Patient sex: M
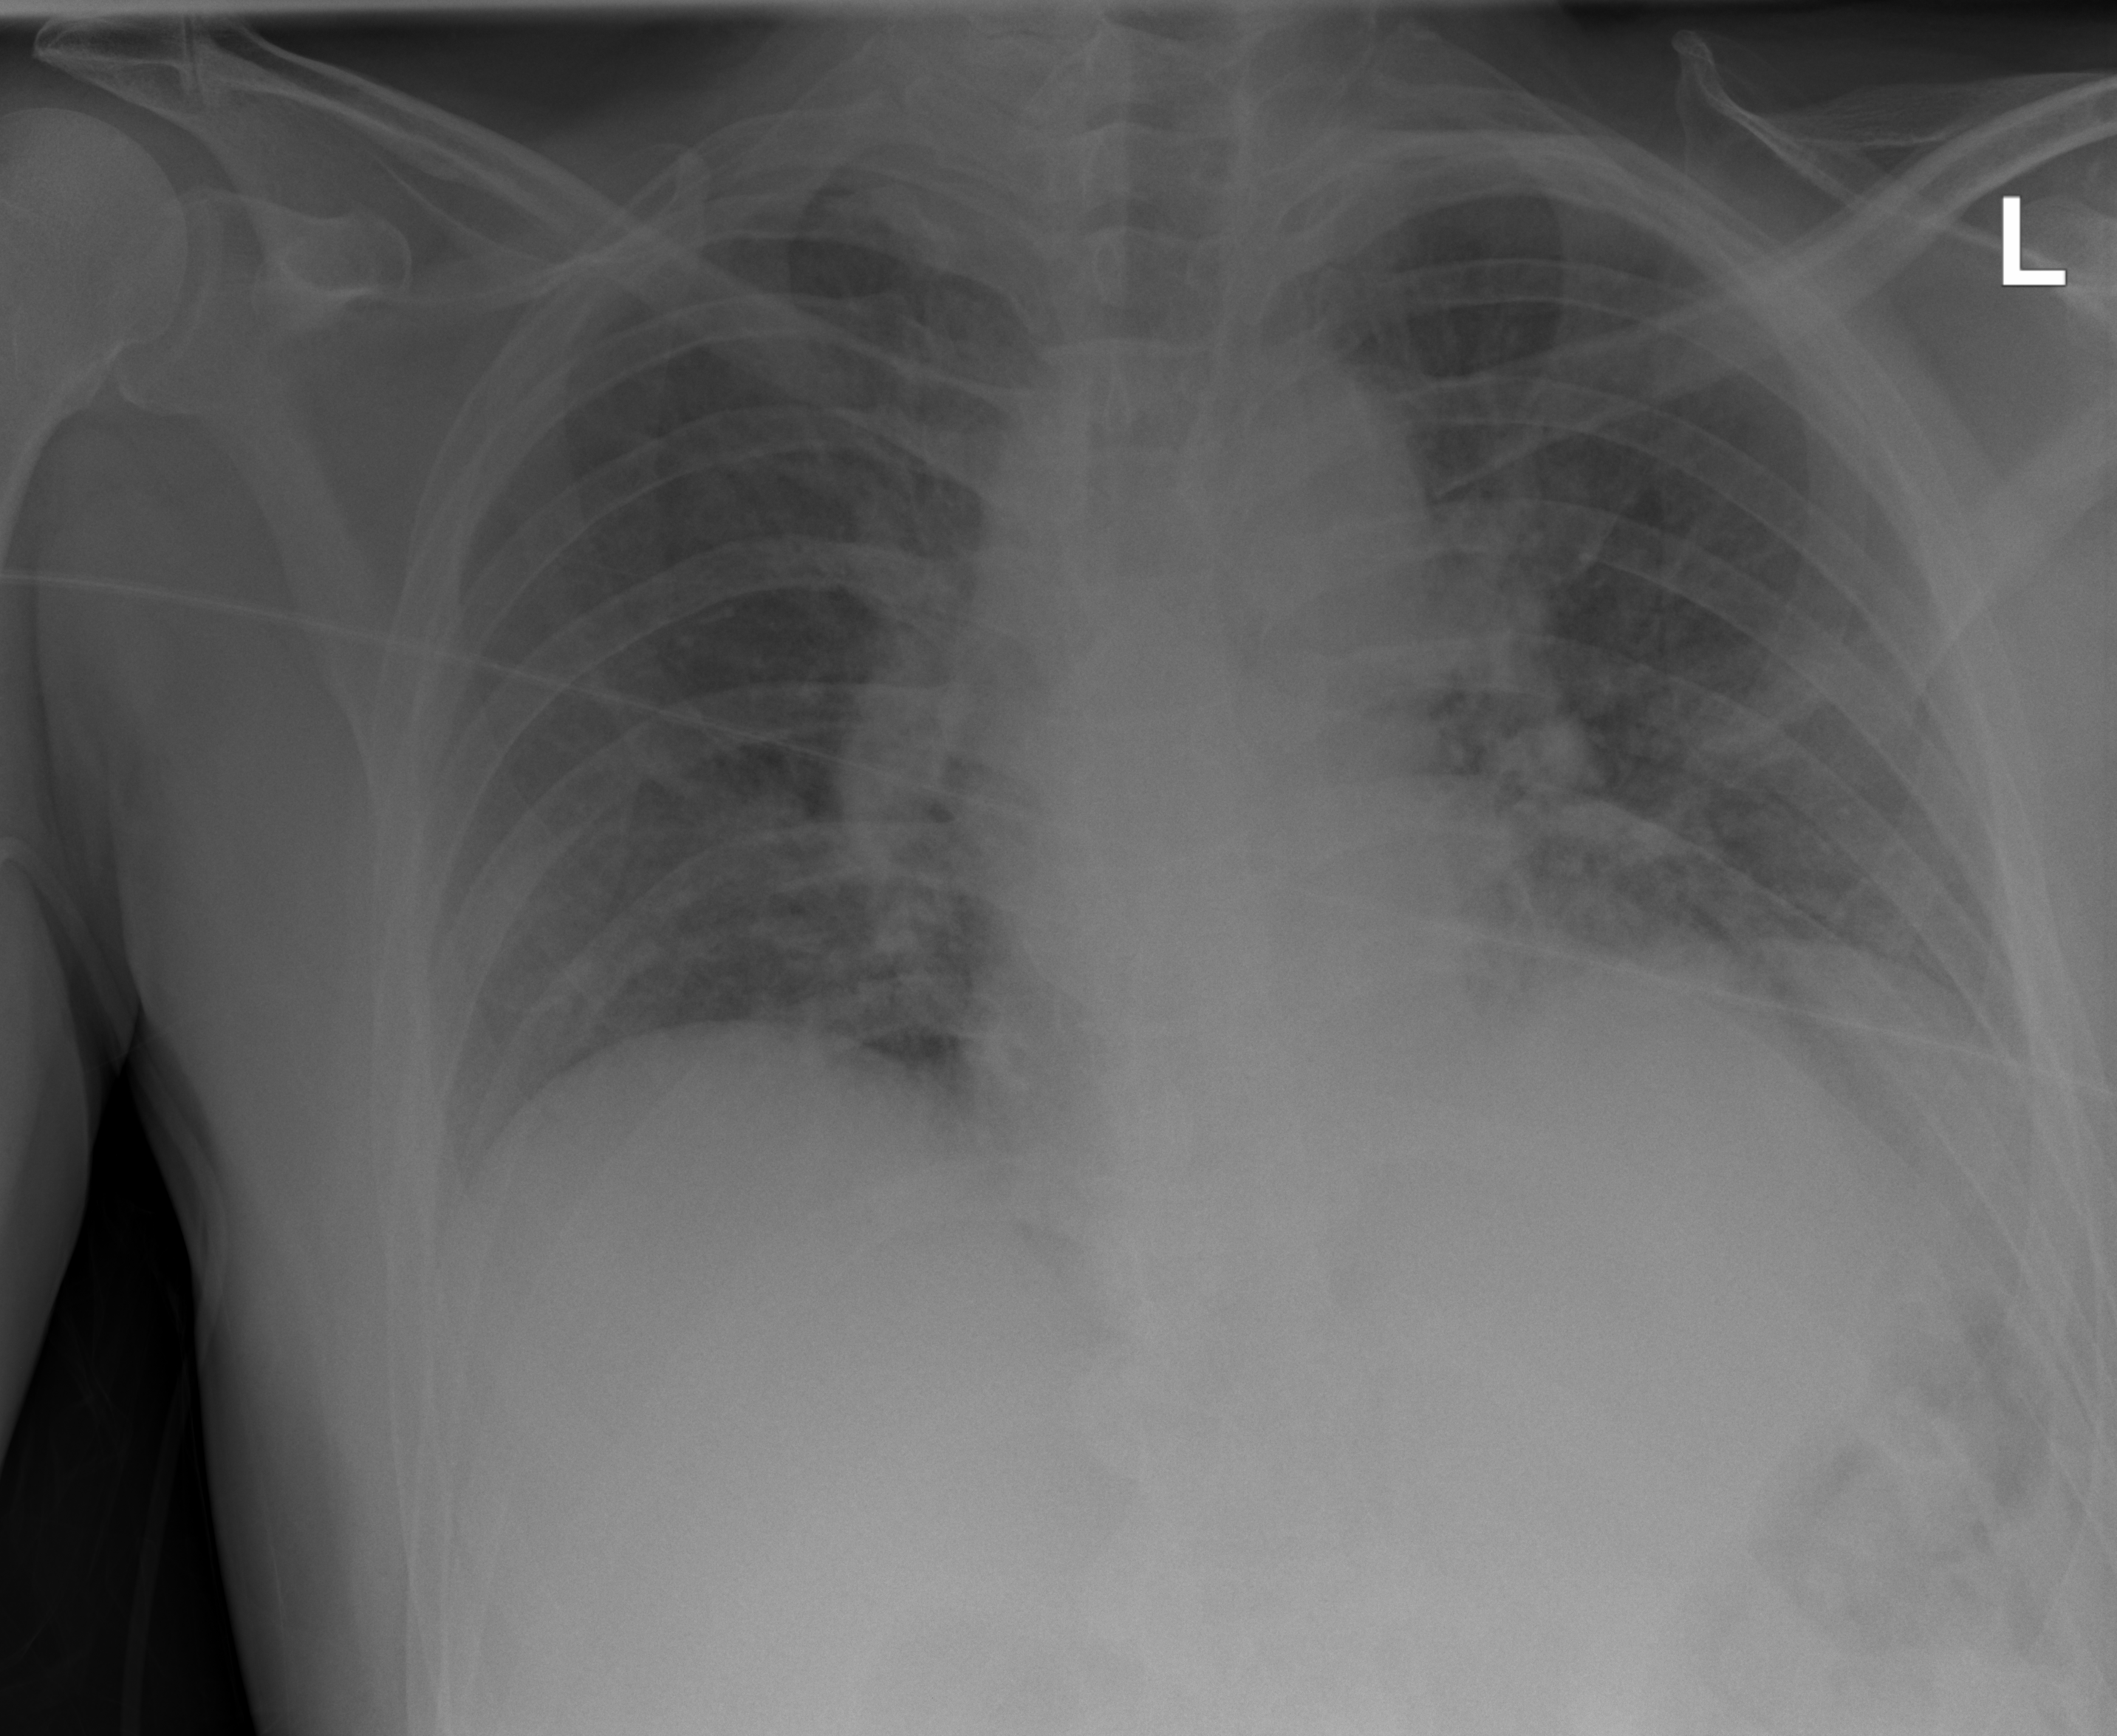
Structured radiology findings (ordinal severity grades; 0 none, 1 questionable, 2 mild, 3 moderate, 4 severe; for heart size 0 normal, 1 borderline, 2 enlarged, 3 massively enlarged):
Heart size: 1
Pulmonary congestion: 3
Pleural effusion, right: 0
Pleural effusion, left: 2
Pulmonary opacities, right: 2
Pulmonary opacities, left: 2
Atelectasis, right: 2
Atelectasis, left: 2